Interaction volume radius: 10 \u00c5
Interaction volume height: 40 \u00c5
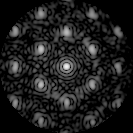
Disorder parameter: 0.3656